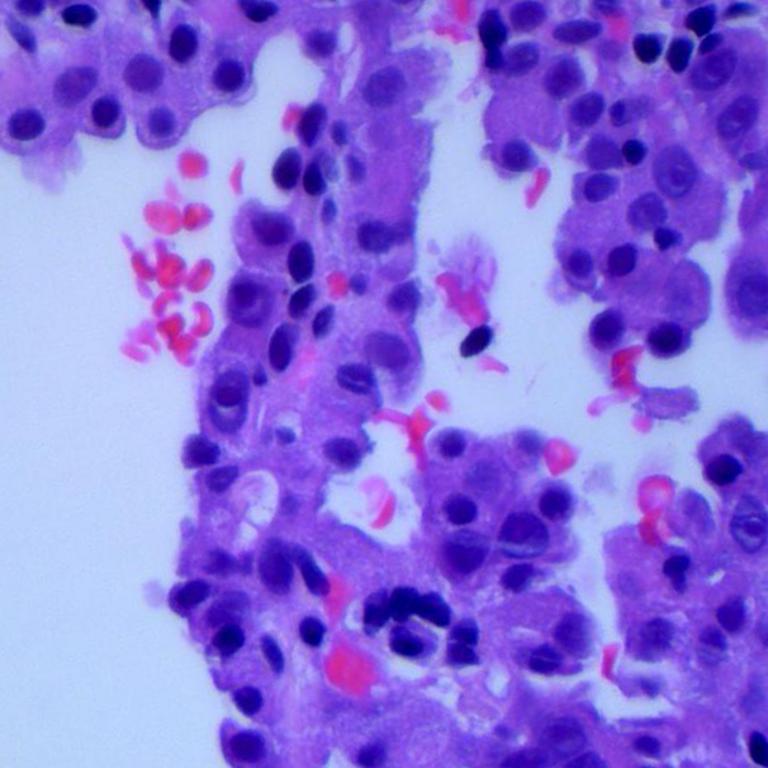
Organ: lung
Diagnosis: adenocarcinomas